Interaction volume radius: 10 \u00c5
Interaction volume height: 25 \u00c5
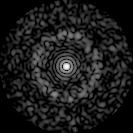
Disorder parameter: 0.8264